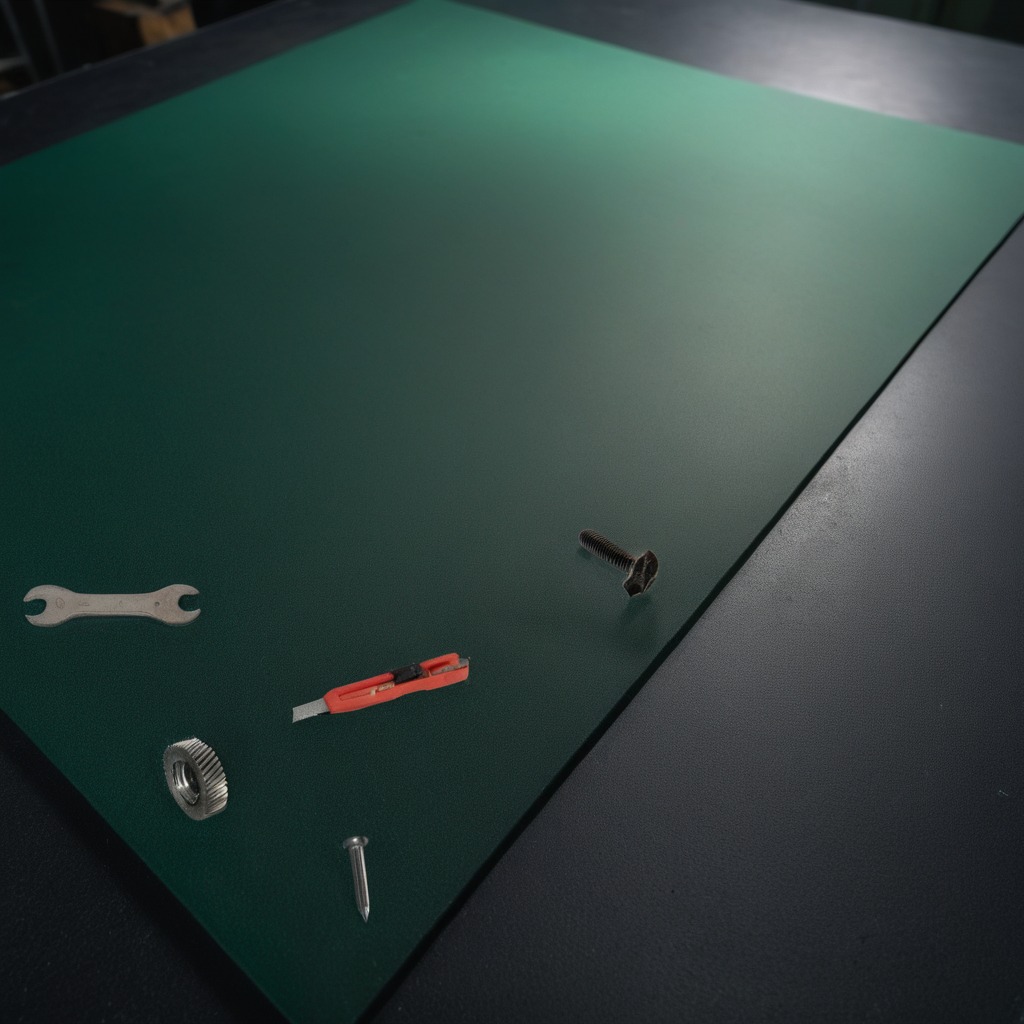
A steel gear with teeth, a utility knife, a metal machine screw, an iron nail, and a wrench are lying on a clean granite tabletop covered with a green rubber mat inside a workshop at night.